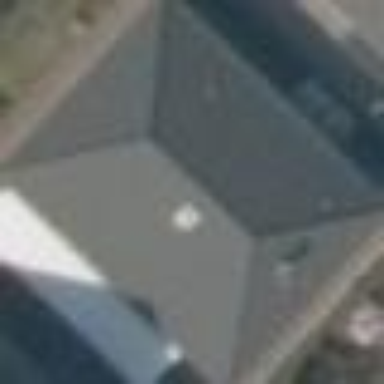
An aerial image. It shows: Residential building with pyramidal roof shape.